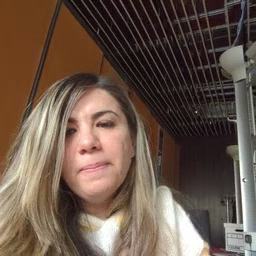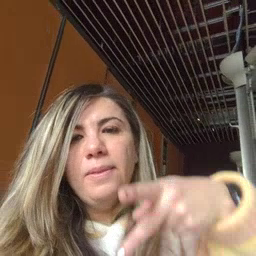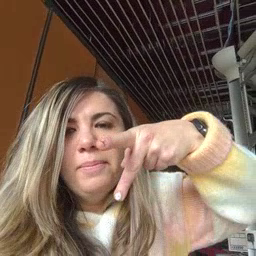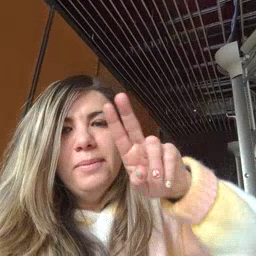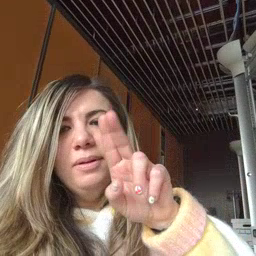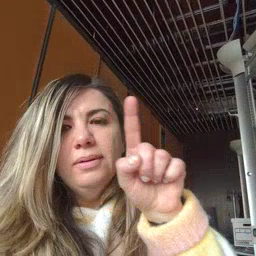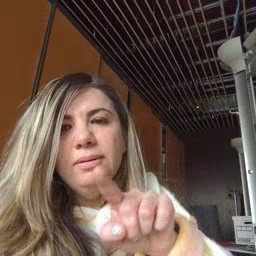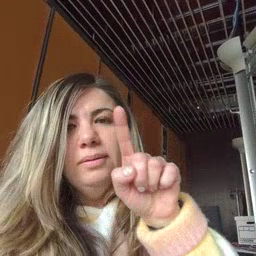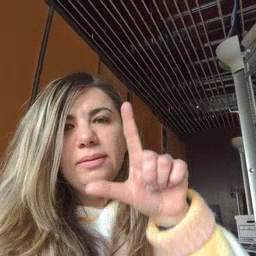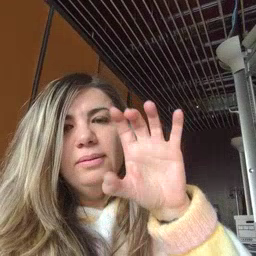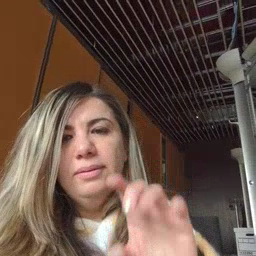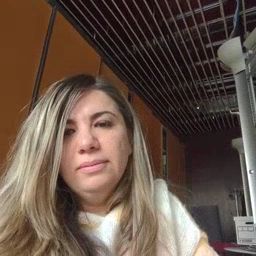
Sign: puzzle